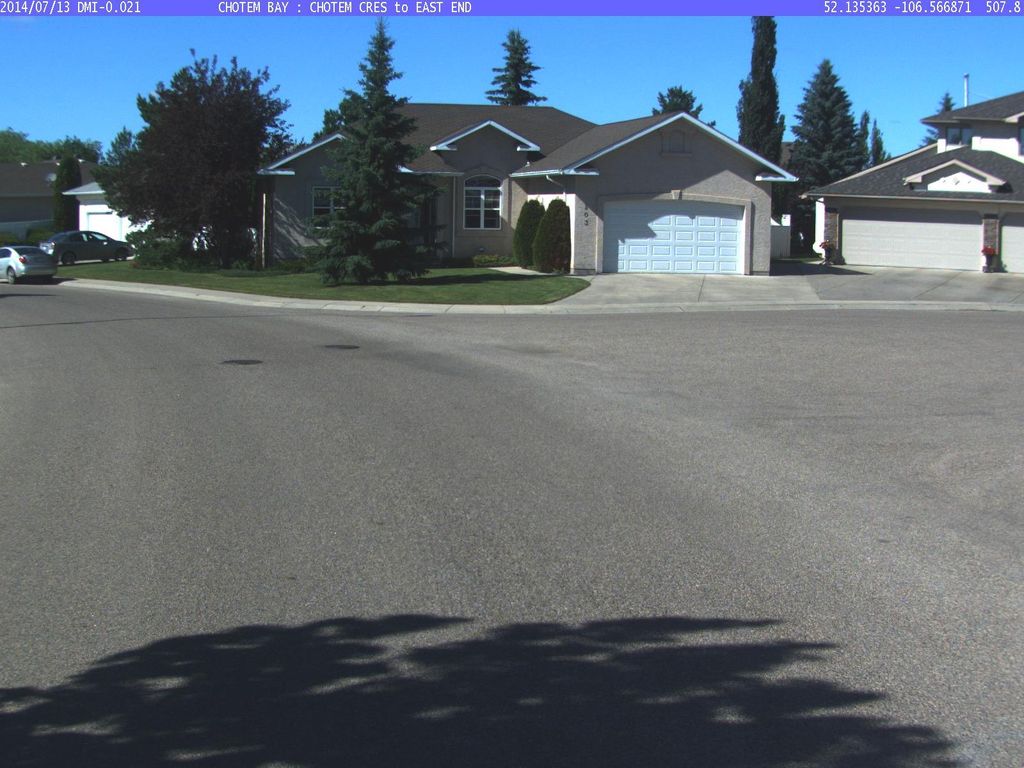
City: saskatoon